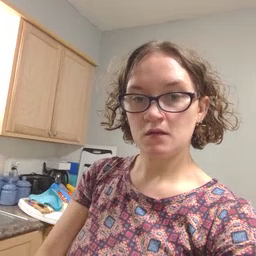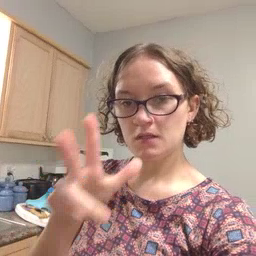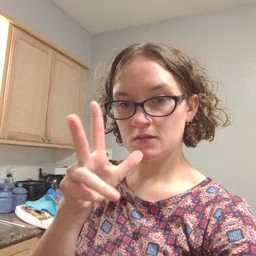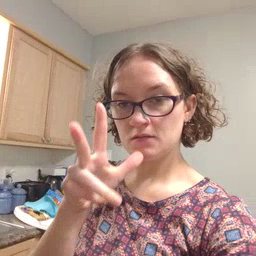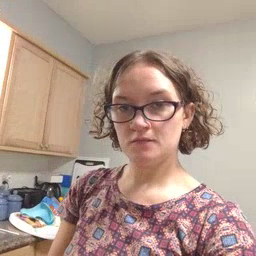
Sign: hen